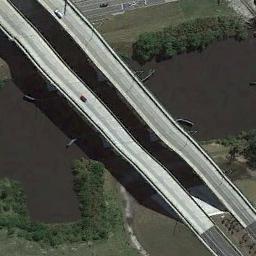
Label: bridge